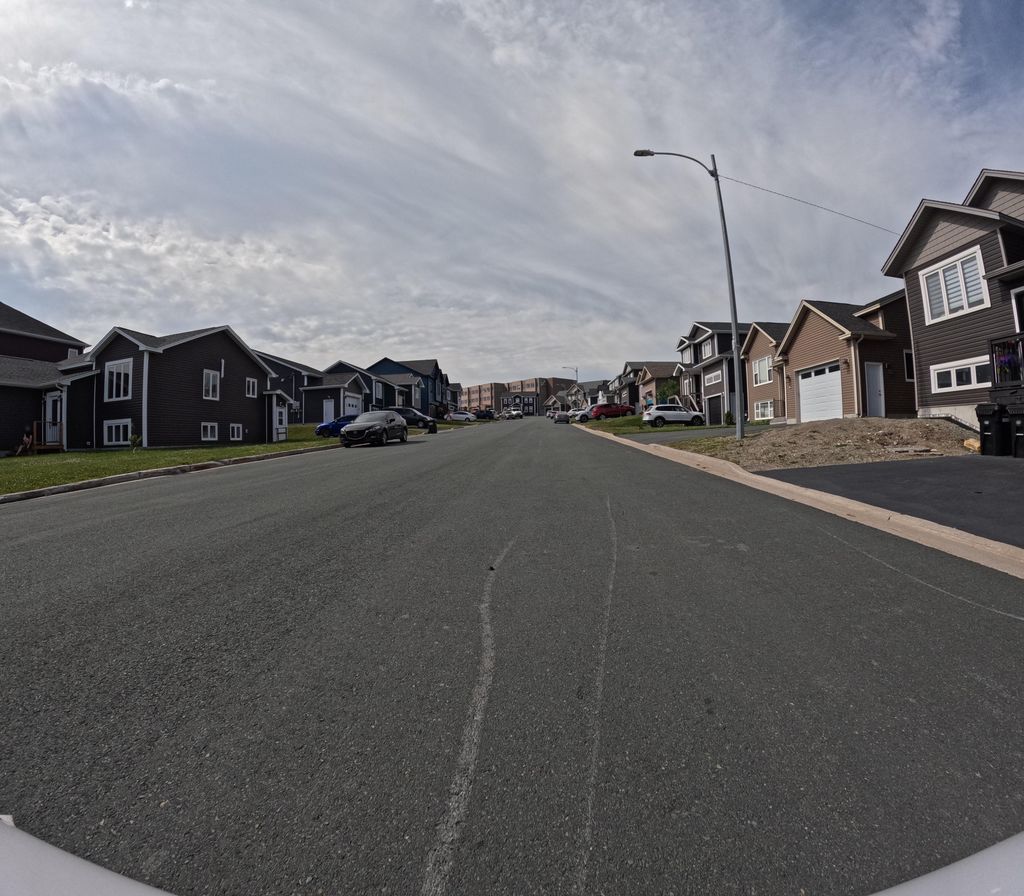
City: st_johns